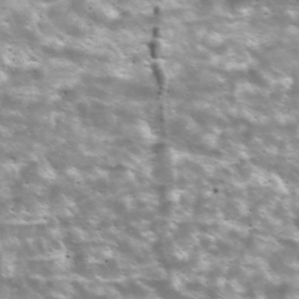
Label: non_frost